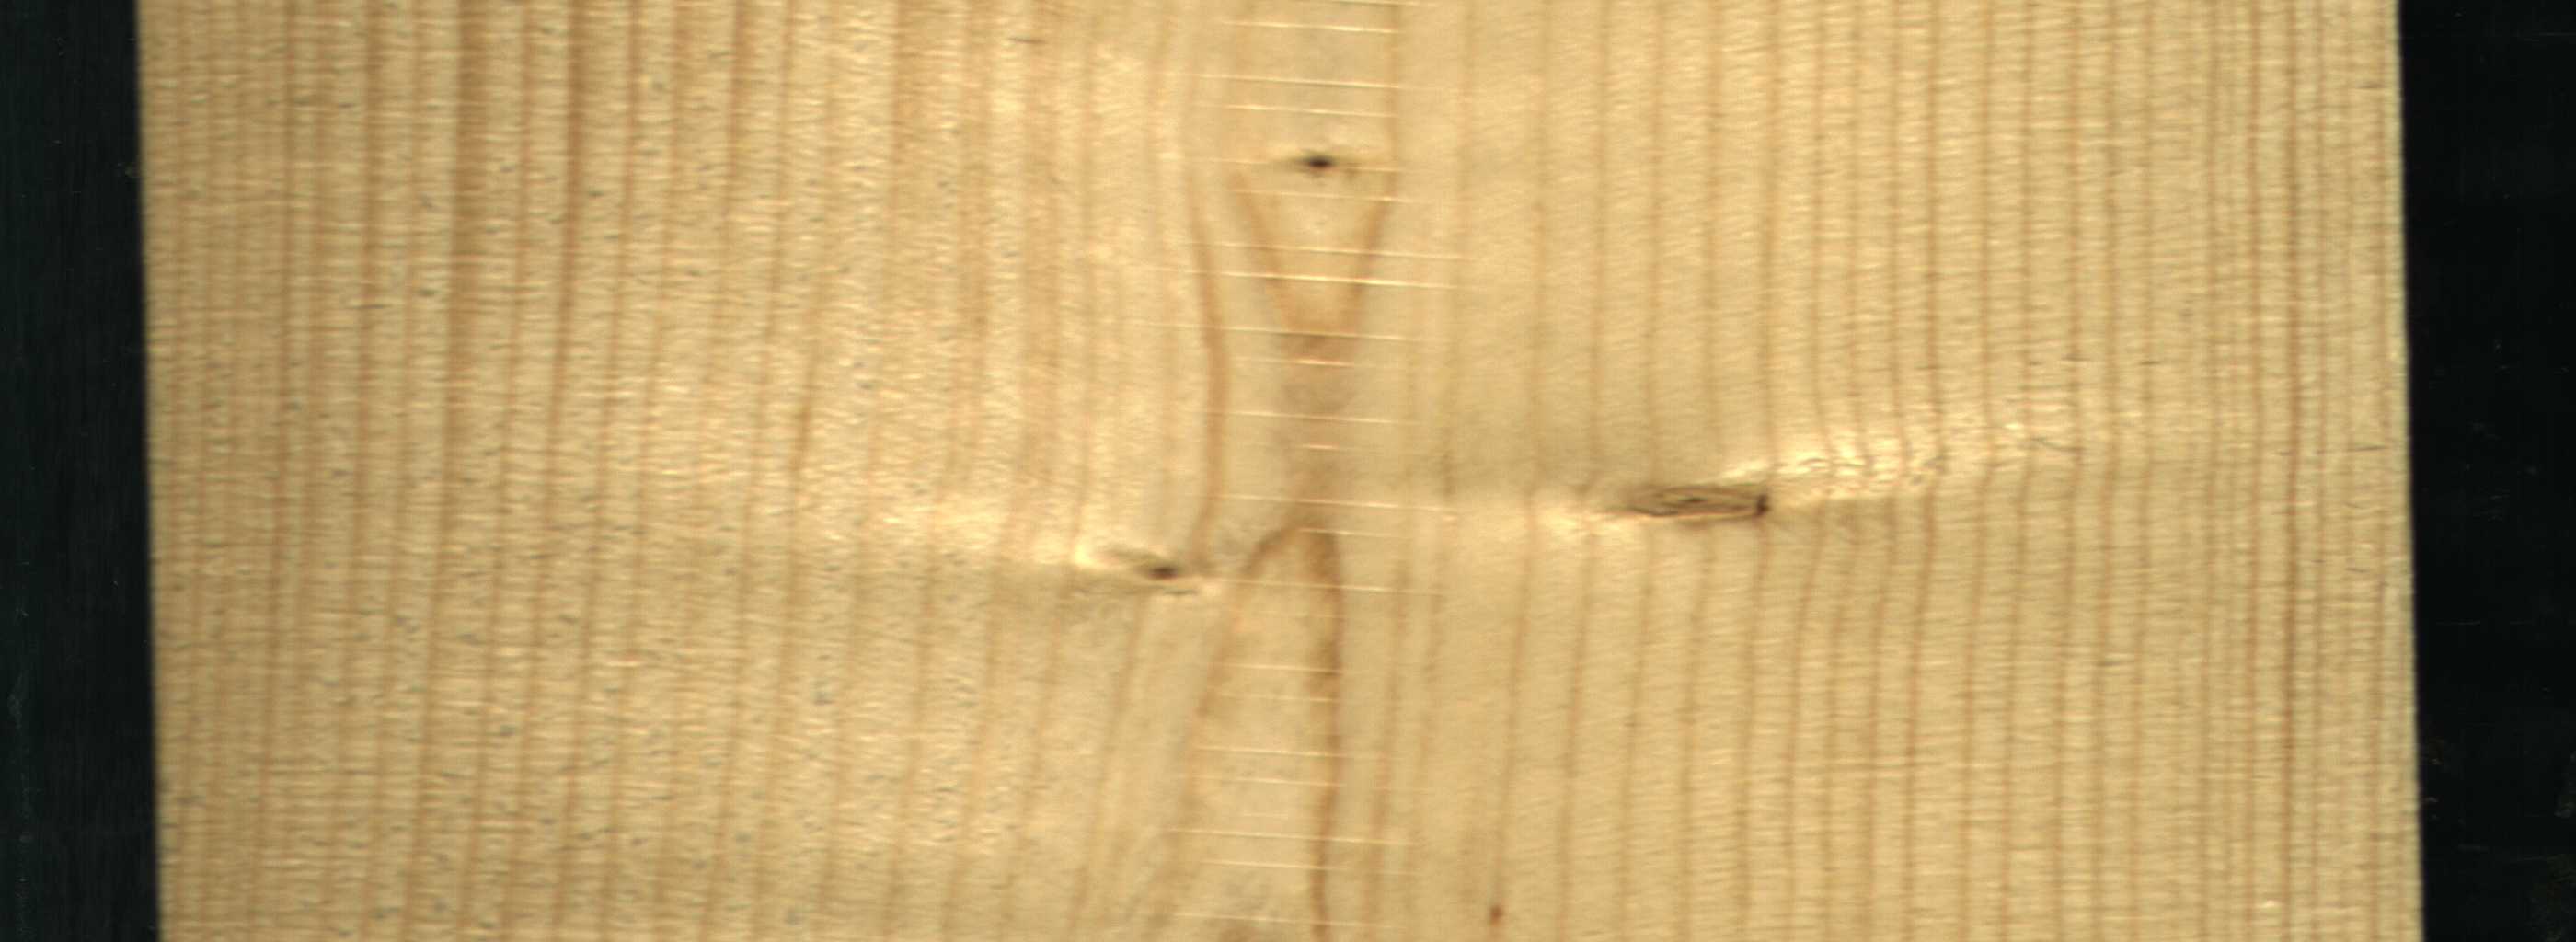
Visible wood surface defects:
Live_Knot
Live_Knot
Live_Knot